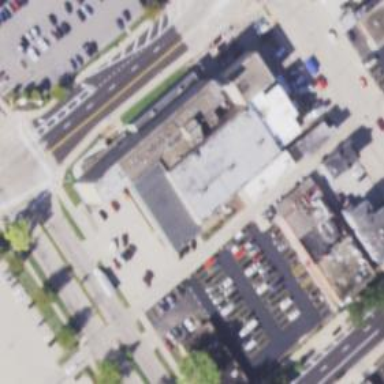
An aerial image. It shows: Commercial building.